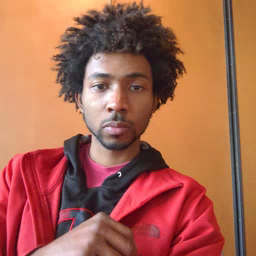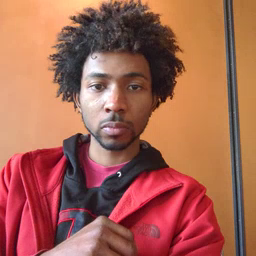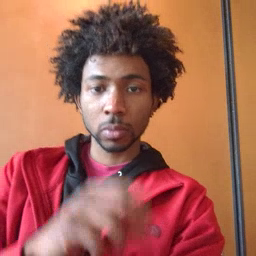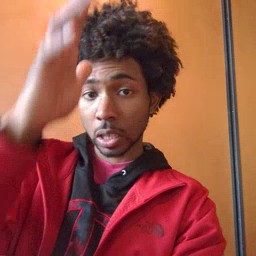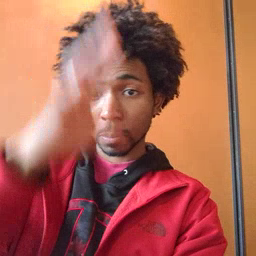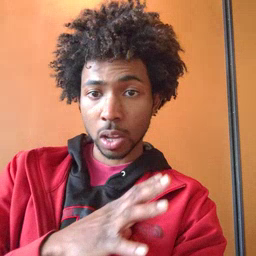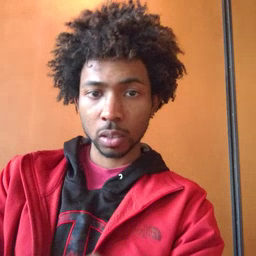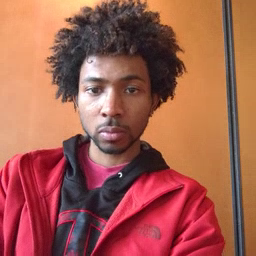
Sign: man